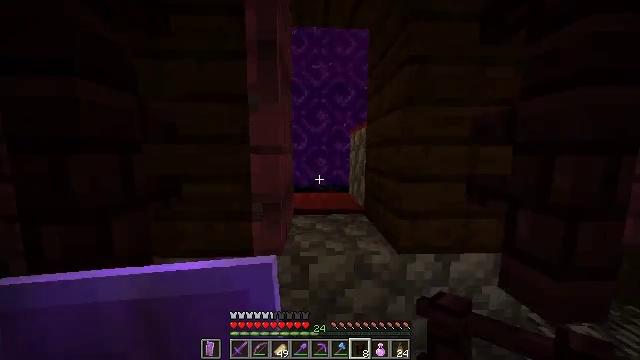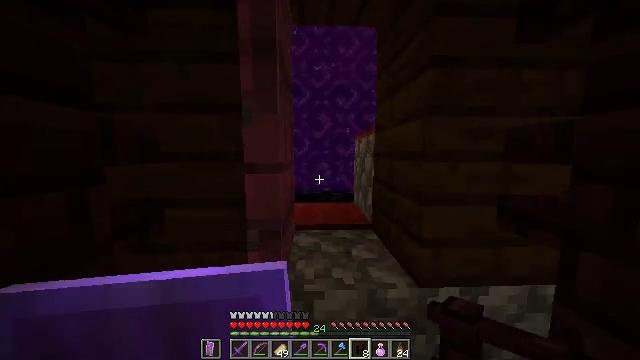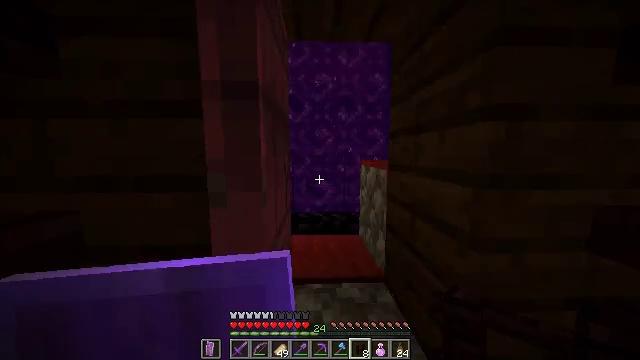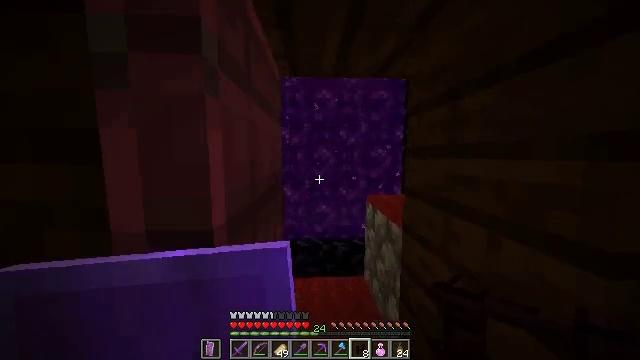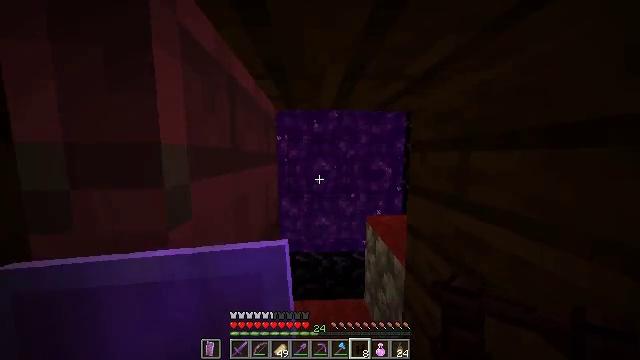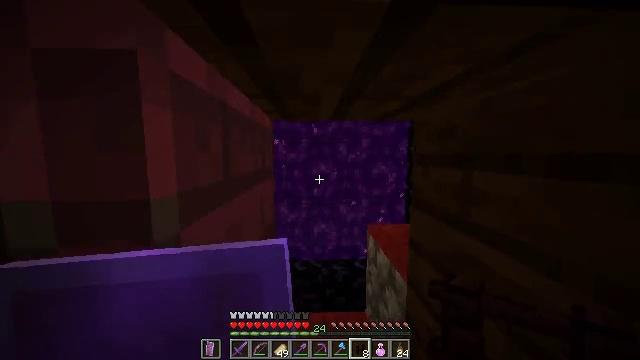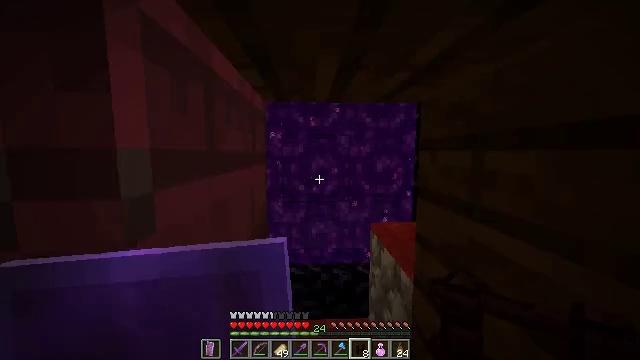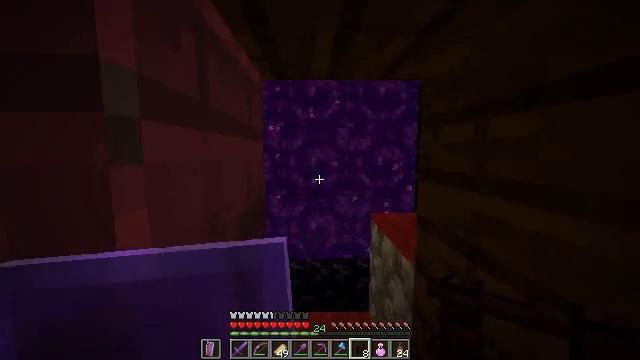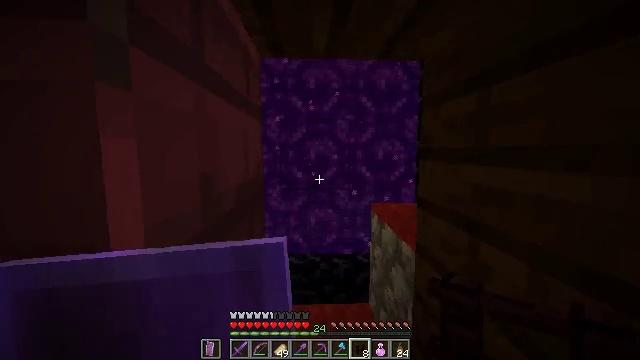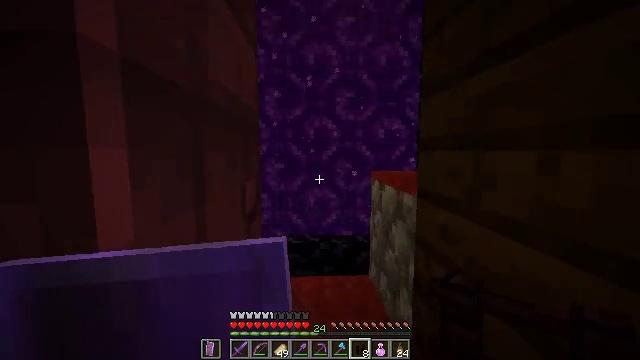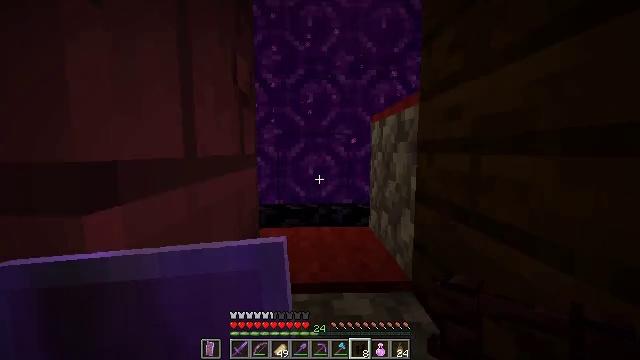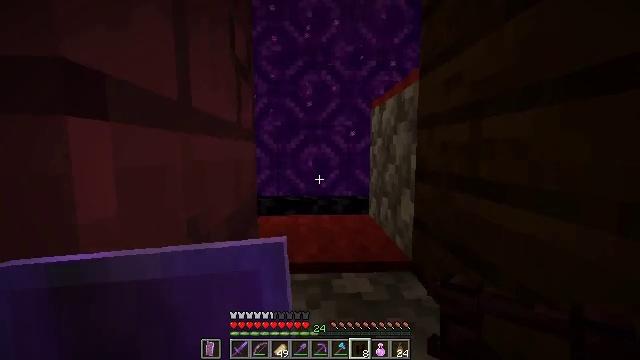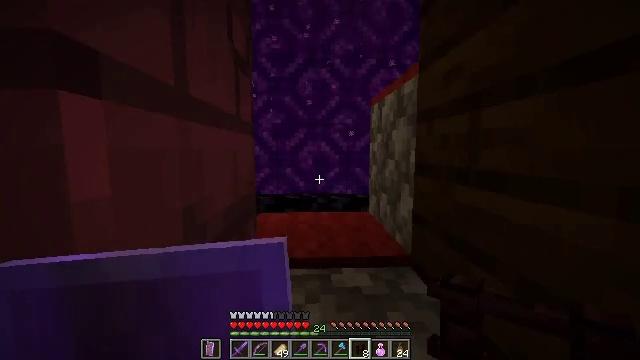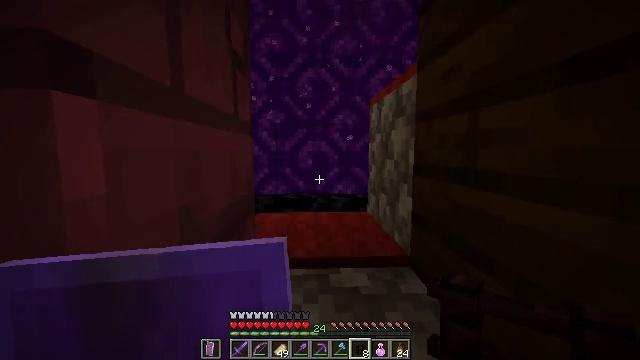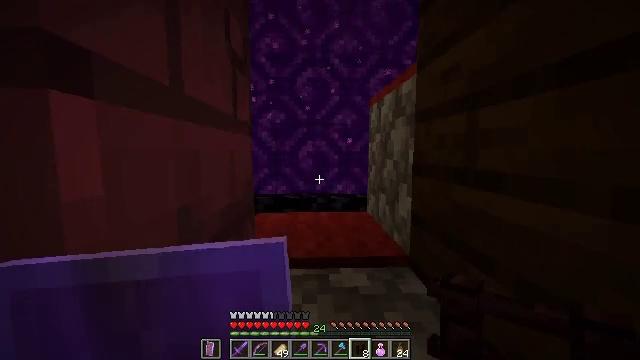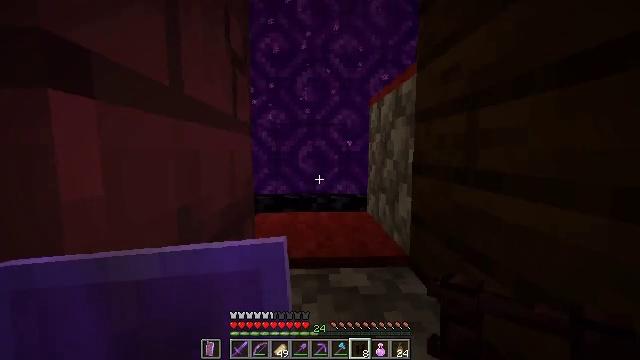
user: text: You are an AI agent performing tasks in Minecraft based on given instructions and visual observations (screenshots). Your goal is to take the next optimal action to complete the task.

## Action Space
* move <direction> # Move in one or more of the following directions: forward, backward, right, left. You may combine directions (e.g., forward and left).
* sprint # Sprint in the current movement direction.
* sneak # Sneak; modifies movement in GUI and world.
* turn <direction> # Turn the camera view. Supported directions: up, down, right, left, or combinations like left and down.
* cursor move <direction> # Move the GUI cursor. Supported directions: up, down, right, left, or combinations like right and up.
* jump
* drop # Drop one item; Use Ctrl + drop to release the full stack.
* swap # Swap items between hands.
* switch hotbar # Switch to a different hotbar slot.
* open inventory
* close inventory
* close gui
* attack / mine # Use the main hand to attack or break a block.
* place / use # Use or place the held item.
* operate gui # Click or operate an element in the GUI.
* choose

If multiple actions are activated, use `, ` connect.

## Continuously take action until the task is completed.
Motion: motion action
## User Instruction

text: Gather crimson planks for building.
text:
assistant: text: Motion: move forward, sprint, jump
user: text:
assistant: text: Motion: move forward, sprint, jump
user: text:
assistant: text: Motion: move forward, sprint, jump
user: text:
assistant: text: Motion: move forward, sprint, jump
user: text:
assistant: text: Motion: move forward, sprint, jump
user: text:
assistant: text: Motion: move forward, sprint, jump
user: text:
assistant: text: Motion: move forward, sprint, jump
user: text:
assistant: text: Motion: move forward, sprint
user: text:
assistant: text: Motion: move forward, sprint
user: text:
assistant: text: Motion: move forward, sprint
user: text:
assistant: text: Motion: no_op
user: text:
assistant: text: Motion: no_op
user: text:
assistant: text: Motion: no_op
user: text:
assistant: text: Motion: no_op
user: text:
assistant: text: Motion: no_op
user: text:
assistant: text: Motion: no_op
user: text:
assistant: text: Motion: move forward, jump
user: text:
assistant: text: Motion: move forward, jump
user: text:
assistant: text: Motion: move forward, jump
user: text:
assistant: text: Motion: move forward, jump
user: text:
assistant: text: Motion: move forward
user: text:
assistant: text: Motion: move forward
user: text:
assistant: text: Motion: move forward
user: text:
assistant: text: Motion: move forward
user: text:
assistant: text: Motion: move forward
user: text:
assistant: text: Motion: move forward
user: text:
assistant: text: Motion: move forward
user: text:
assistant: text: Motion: move forward
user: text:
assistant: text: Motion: move forward
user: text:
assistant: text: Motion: move forward